Field crop: maize
Growth stage: 1
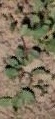
Species: convolvulus